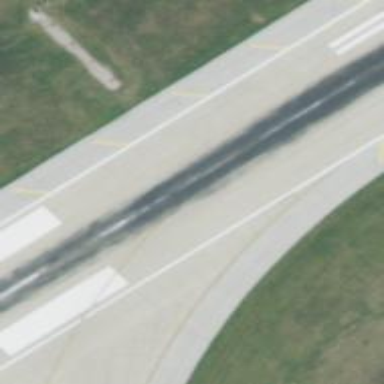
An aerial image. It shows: Image of taxiway at airport.